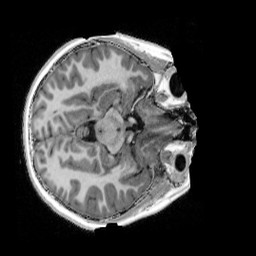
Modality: UNIT1_denoised
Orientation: axial
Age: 10
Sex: male
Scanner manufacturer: siemens
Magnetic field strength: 3 T
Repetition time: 4 s
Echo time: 0.00303 s